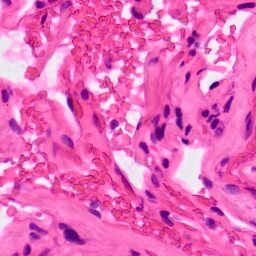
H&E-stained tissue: Lung